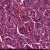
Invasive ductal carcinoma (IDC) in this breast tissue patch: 1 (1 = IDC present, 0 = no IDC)